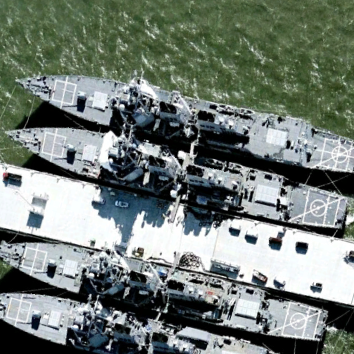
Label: destroyer